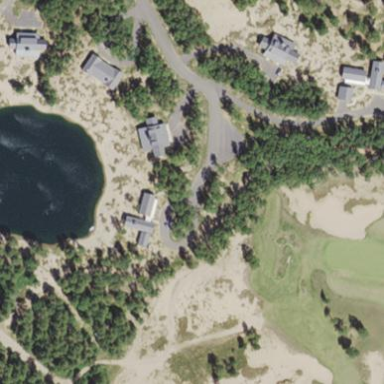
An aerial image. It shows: Golf bunker filled with sandy terrain.